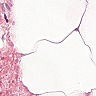
Metastatic tissue present: no